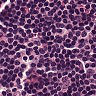
Metastatic tissue present: no